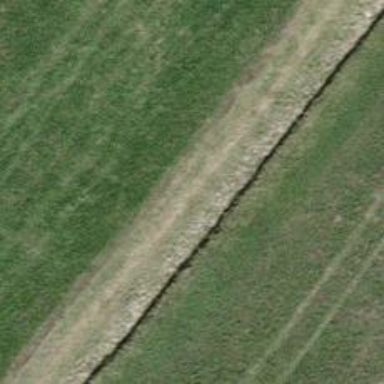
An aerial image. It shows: Track road with grade3 tracktype.